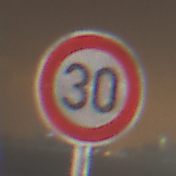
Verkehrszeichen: Geschwindigkeit30
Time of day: Night
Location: Outdoor (Urban)
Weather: PartlyCloudy
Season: NotSpecified
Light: Artificial